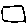
Label: square